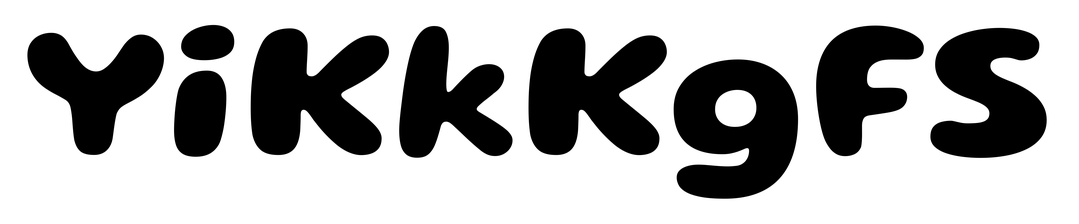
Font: Gluten_Bold